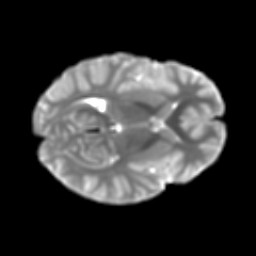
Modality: T2w
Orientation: axial
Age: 10
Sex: male
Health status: ill
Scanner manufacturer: ge
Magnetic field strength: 3 T
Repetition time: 6.752 s
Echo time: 0.079 s